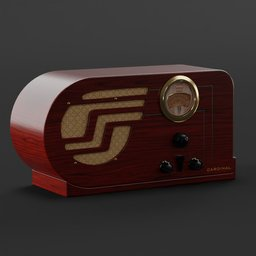
Label: electronics